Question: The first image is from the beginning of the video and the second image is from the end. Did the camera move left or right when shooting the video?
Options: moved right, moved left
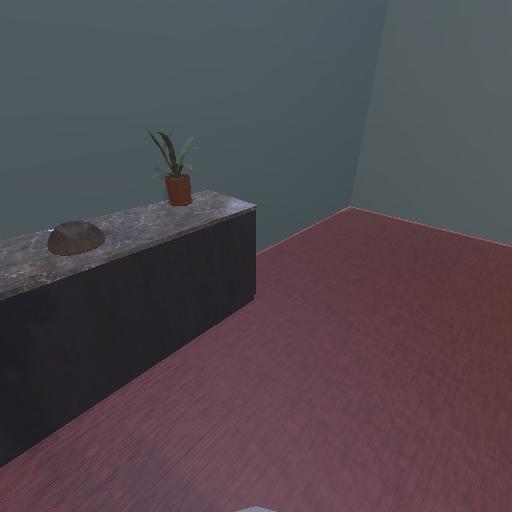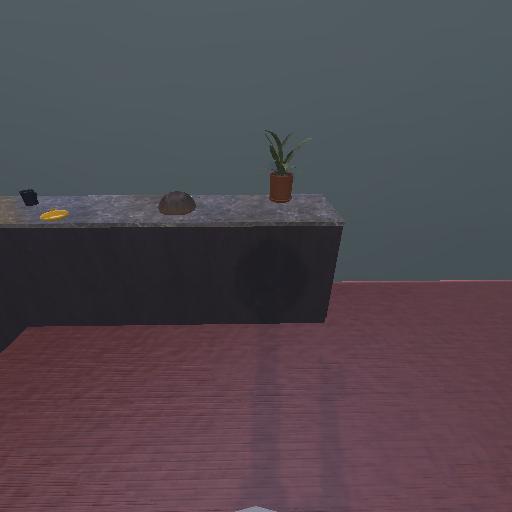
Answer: moved right